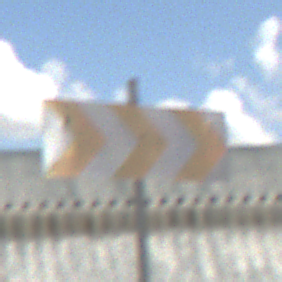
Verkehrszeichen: RichtungstafelnInKurvenGrossLinks
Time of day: Midday
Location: Outdoor (Nature)
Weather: PartlyCloudy
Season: NotSpecified
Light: Natural